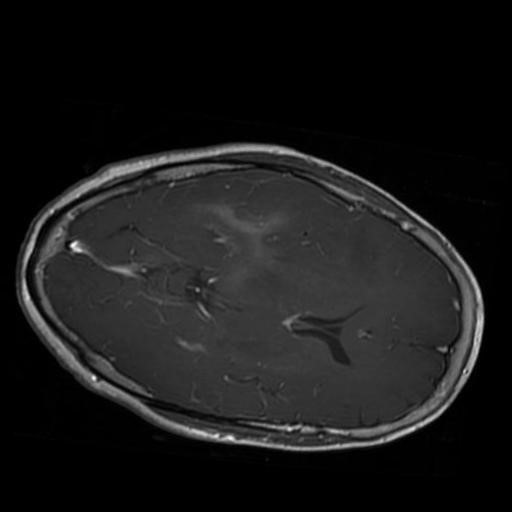
Label: brain_glioma